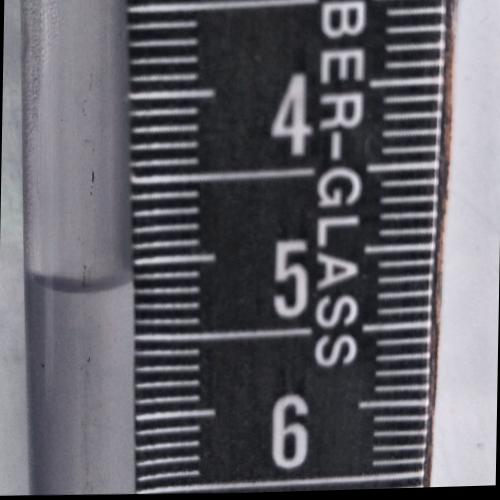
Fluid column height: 5.2 cm